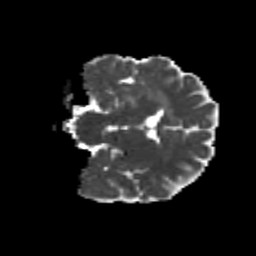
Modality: MD
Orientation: coronal
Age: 27
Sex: male
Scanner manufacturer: siemens
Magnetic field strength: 3 T
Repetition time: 8.6 s
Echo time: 0.095 s